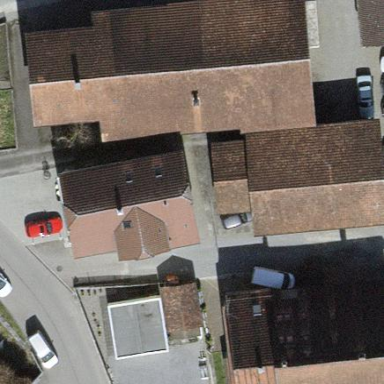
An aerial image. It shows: Simple house.